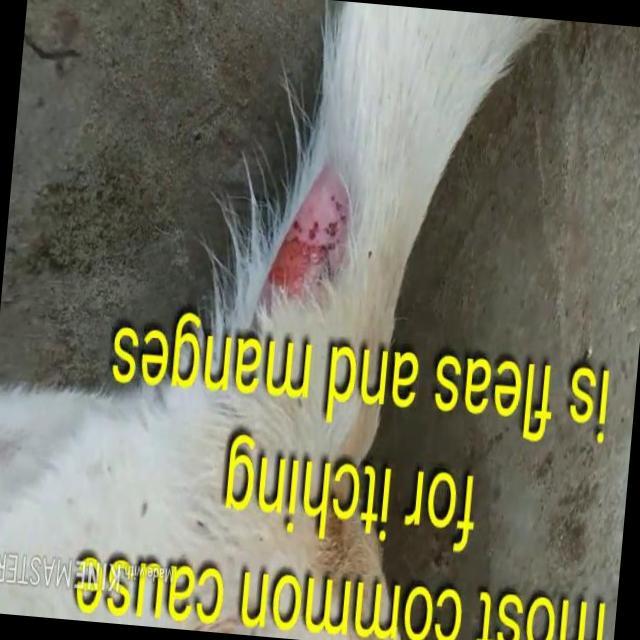
Canine dermatitis — inflammation of the skin presenting with erythema, pruritus, papules, and excoriation. May be allergic, contact, or atopic in origin.